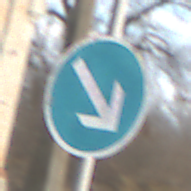
Verkehrszeichen: VorgeschriebeneVorbeifahrtRechts
Umgebung: Outdoor, Nature
Tageszeit: MorningAfternoon
Wetter: PartlyCloudy
Licht: Natural
Jahreszeit: Autumn
Kontrast: LowContrast